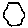
Label: hexagon